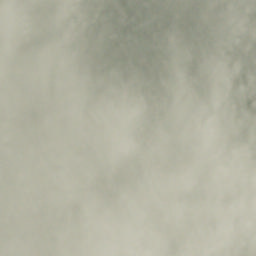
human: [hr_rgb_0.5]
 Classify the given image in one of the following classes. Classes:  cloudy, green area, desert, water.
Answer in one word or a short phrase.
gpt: cloudy